Field crop: maize
Growth stage: 2
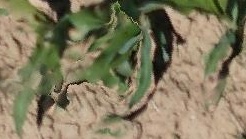
Species: maize